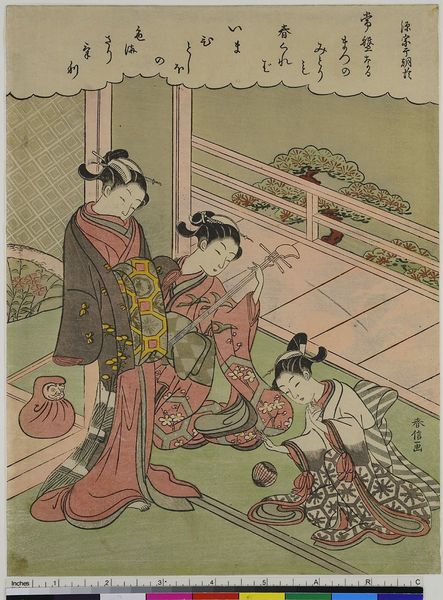
Titel: Minamoto no Muneyuki Ason, aus der Serie: 36 großartige Dichter
Künstler: Suzuki Harunobu
Standort: Hamburg
Institution: Museum für Kunst und Gewerbe Hamburg
Schlagwörter: grün, ball, teppich, haare, kind, personen, musik, rosa, holzschnitt, japan, schrift, korb, loggia, veranda, druckgraphik, druckgrafik, literatur, gedicht, zeit, farbholzschnitt, kimono, kurtisane, edo, saiteninstrumente, geishas, reproduktionen, dichtkunst, druckerzeugnisse, hetäre, shamisen, kimoo